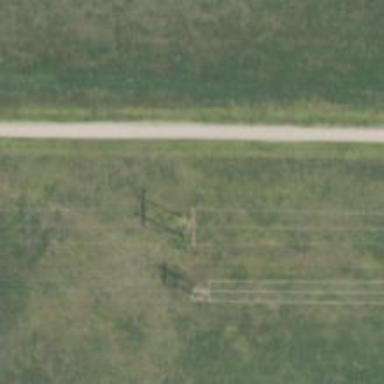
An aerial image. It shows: H-frame power tower with distinctive design.